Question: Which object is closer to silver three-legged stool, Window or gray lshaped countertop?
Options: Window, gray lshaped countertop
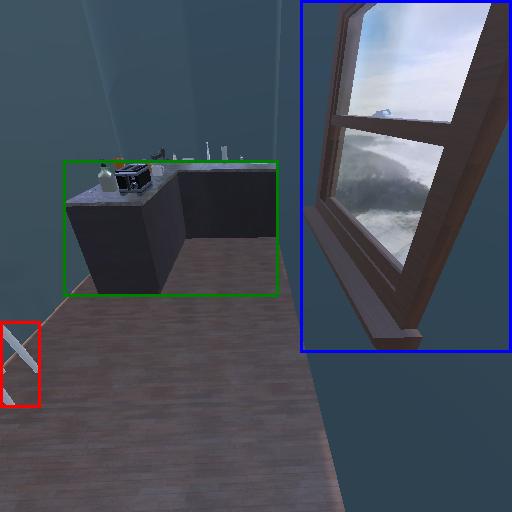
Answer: Window